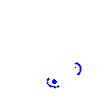
Particle: pion